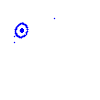
Particle: electron